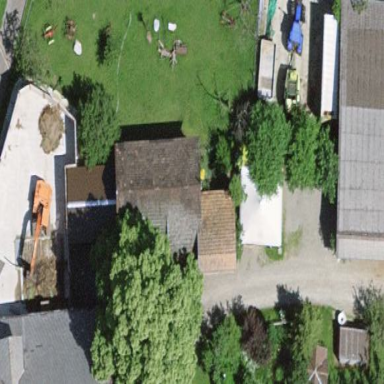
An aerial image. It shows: Barn.